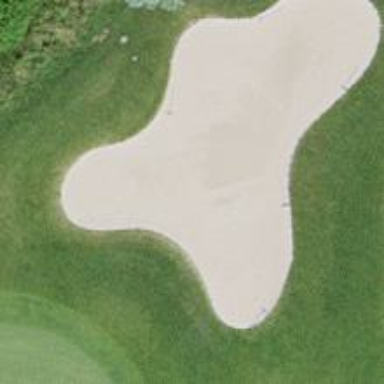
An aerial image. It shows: Golf bunker filled with sandy terrain.